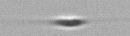
Label: Cylindrotheca_morphotype1